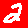
Digit: 2